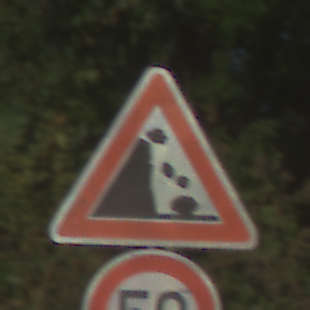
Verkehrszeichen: SteinschlagLinks
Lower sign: Geschwindigkeit50
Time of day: MorningAfternoon
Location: Outdoor (RoadRail)
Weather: Clear
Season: NotSpecified
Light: Natural